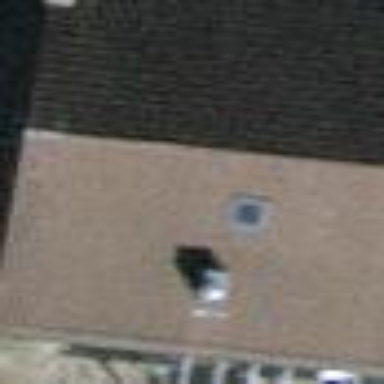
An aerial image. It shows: Building with tiled roof.